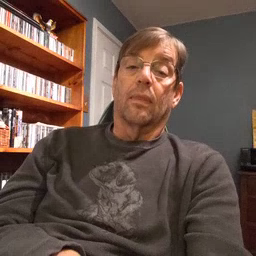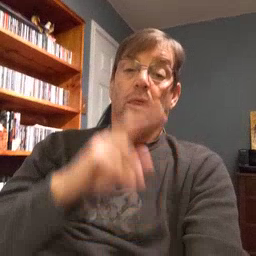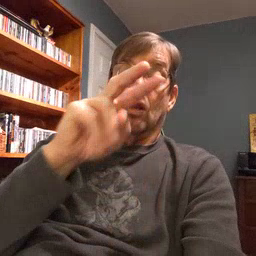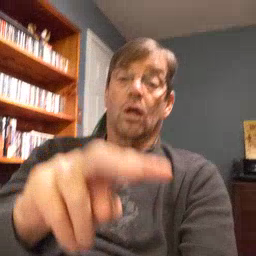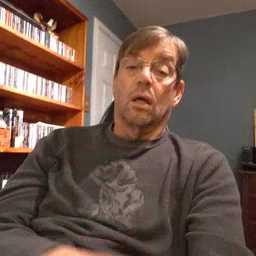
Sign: look